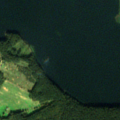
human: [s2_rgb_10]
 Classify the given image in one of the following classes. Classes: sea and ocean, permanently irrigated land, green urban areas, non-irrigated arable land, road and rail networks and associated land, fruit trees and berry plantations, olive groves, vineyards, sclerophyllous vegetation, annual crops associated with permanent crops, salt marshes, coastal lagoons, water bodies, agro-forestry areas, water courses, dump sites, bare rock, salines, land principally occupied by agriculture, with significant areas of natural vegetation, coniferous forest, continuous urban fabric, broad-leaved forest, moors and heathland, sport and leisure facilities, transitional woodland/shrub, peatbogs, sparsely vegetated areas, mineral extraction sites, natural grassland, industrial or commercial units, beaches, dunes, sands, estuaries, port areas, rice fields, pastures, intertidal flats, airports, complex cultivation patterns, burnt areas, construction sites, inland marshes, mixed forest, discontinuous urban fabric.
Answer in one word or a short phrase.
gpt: land principally occupied by agriculture, with significant areas of natural vegetation, coniferous forest, water bodies